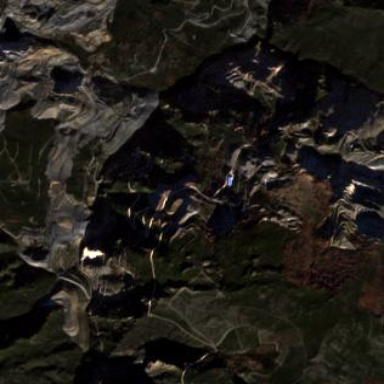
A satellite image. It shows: Quarry area.